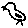
Label: bird